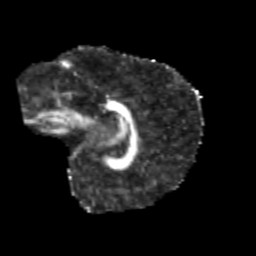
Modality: FA
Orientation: sagittal
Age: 9
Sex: male
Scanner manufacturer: siemens
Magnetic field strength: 3 T
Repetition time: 3.8 s
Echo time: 0.07 s